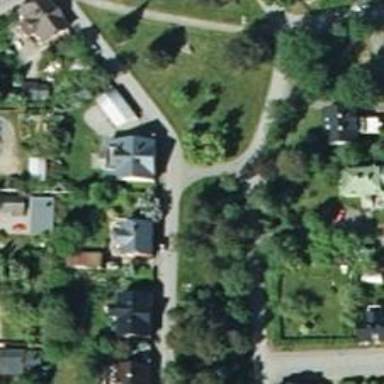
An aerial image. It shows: Peaceful suburb.